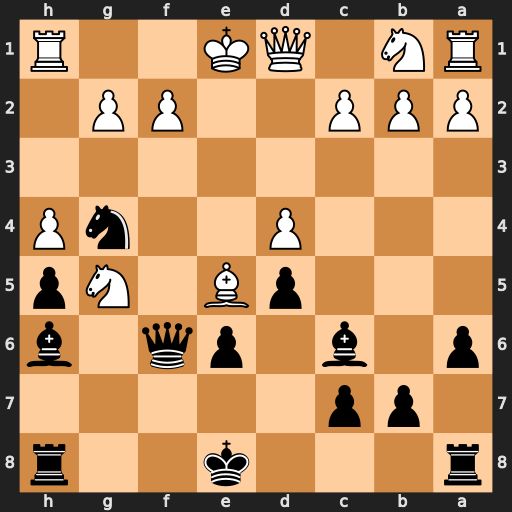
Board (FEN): r3k2r/1pp5/p1b1pq1b/3pB1Np/3P2nP/8/PPP2PP1/RN1QK2R
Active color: b
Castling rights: KQkq
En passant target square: -
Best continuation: Qxf2#